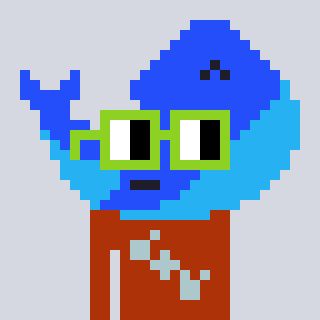
a pixel art character with square light green glasses, a whale-shaped head and a hotbrown-colored body on a cool background